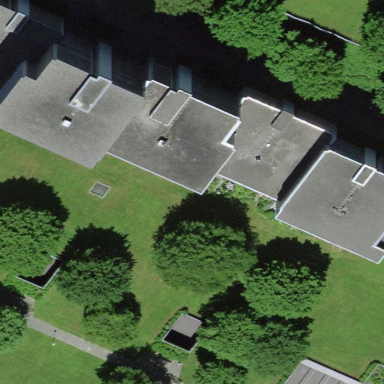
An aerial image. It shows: Image showing building with apartments.